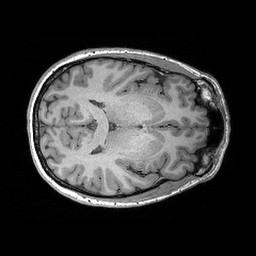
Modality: T1w
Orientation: axial
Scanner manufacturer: siemens
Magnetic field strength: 3 T
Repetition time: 2.3 s
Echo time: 0.00298 s